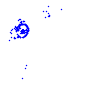
Particle: electron